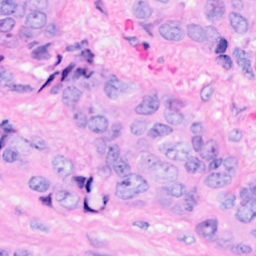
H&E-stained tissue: Breast